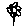
Label: flower